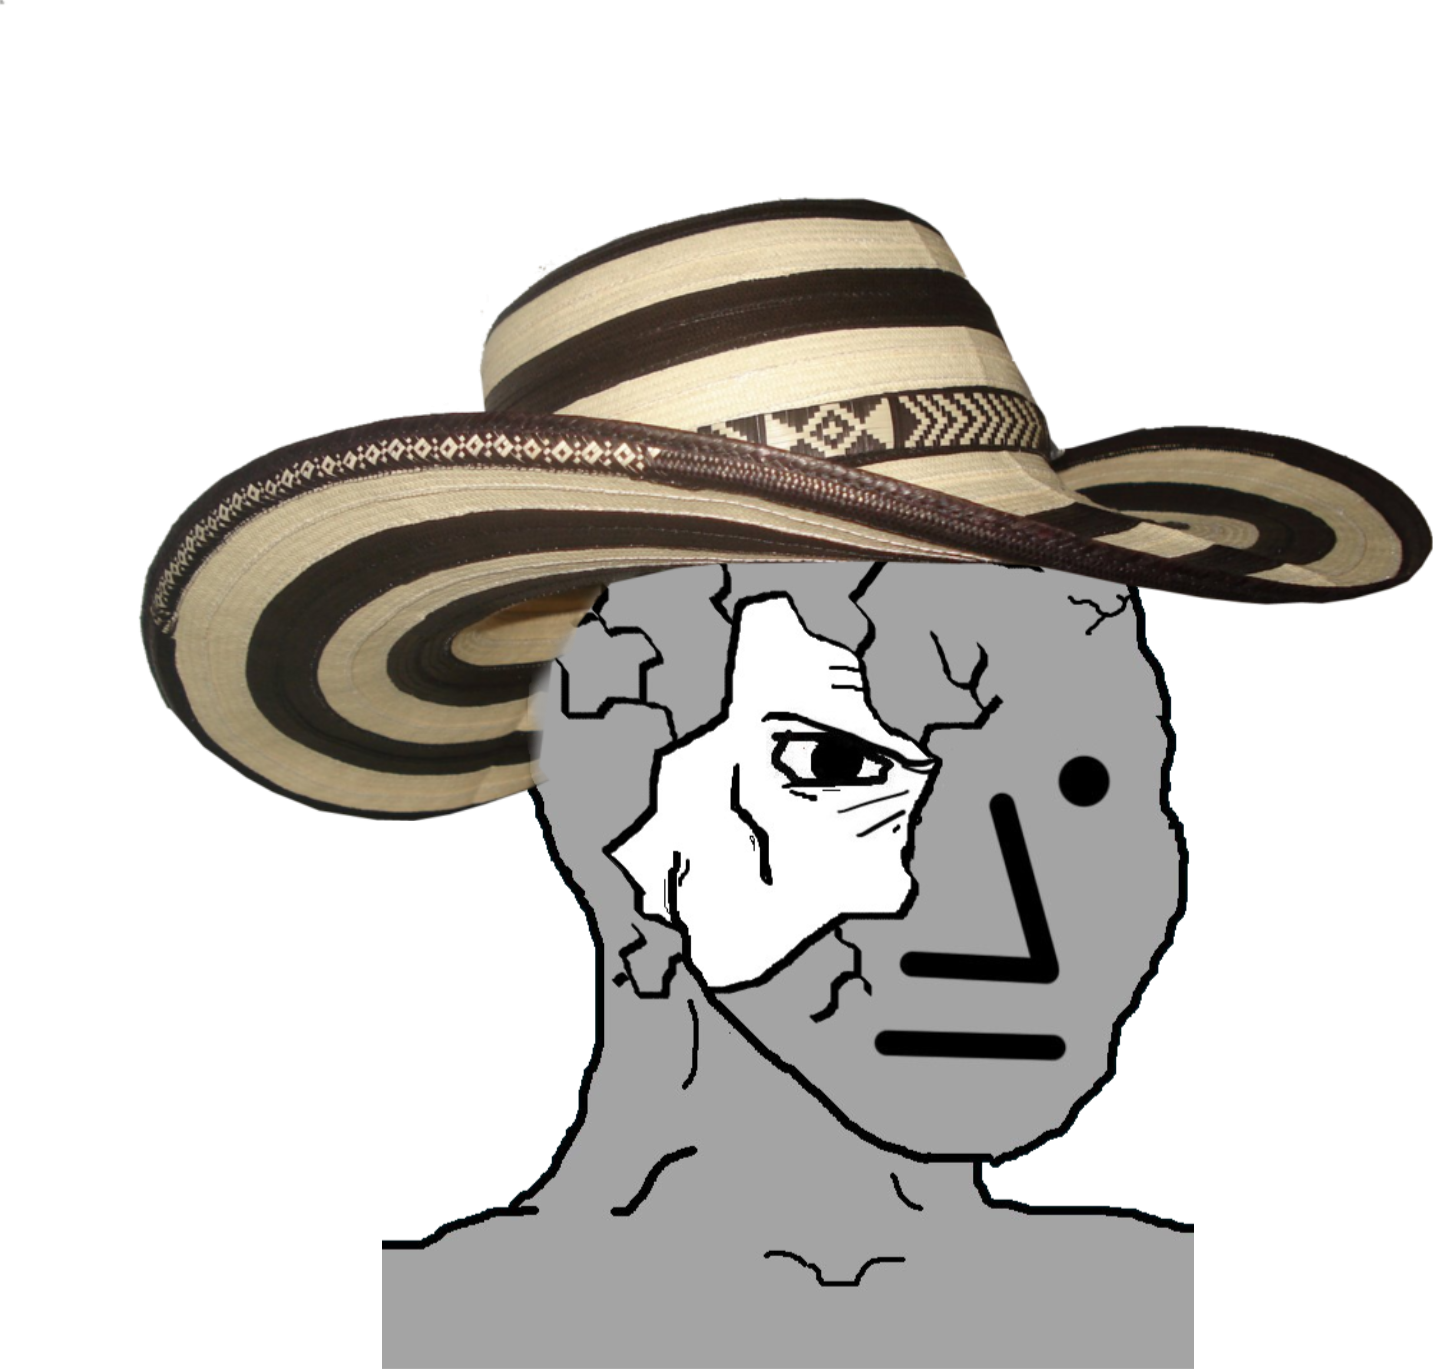
Label: 5_NPC